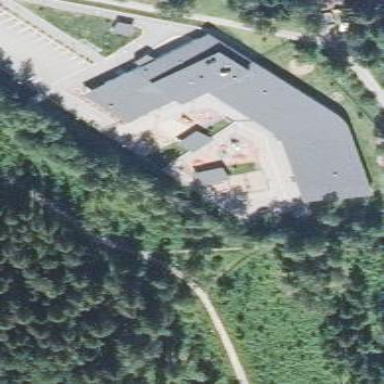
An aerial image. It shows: Kindergarten.